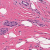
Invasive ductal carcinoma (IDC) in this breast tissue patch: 0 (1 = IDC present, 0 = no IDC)